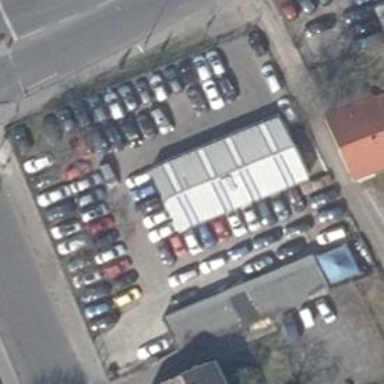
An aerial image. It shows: Commercial area with car shop.